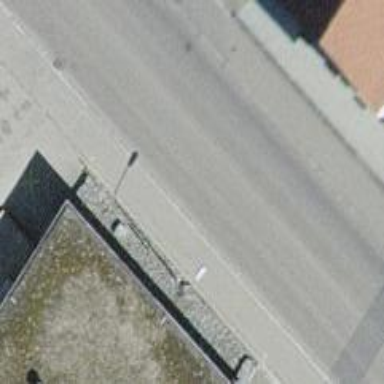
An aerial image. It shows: Zebra crossing on the road.